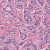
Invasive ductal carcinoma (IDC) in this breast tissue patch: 1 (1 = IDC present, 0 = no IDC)